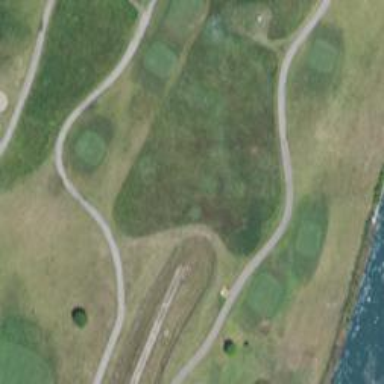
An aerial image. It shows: Rough grass surface on golf course.